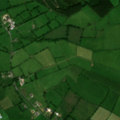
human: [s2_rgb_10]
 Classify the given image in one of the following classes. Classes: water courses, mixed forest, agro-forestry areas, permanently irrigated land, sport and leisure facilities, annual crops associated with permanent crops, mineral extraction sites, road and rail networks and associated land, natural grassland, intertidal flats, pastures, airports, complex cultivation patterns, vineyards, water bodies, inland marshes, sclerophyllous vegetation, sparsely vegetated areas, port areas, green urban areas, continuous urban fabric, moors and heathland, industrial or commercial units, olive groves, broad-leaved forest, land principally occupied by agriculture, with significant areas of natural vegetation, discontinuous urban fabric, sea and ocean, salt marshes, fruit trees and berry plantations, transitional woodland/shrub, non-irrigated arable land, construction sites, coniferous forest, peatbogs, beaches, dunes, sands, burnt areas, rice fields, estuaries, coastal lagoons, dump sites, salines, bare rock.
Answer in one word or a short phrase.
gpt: pastures, coniferous forest